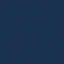
Land use / land cover: SeaLake